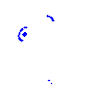
Particle: proton